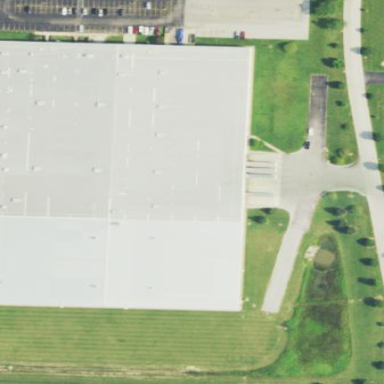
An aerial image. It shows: Industrial building.